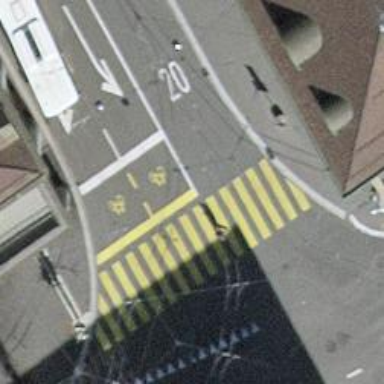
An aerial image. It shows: Crossing with traffic signals.